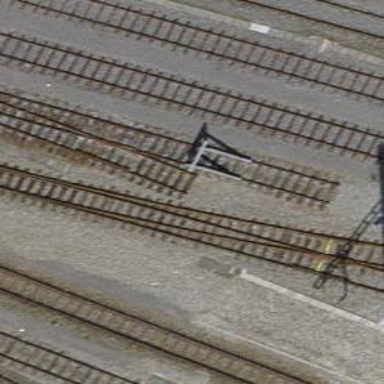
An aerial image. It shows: Railway buffer stop.